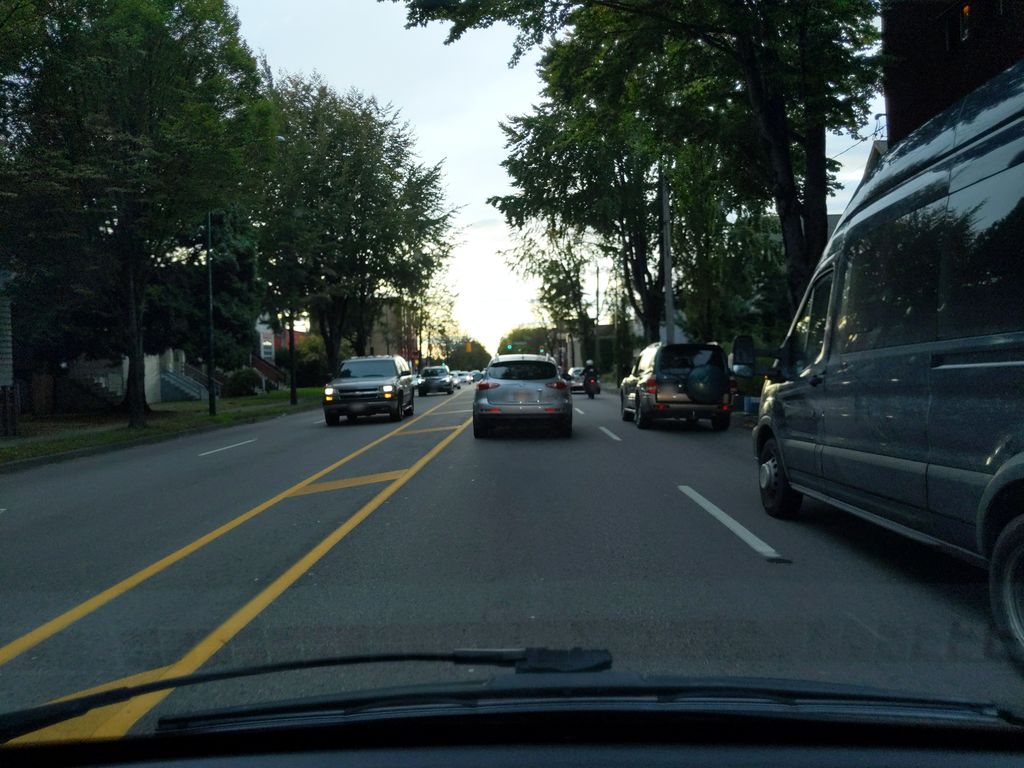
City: vancouver